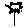
Label: flower